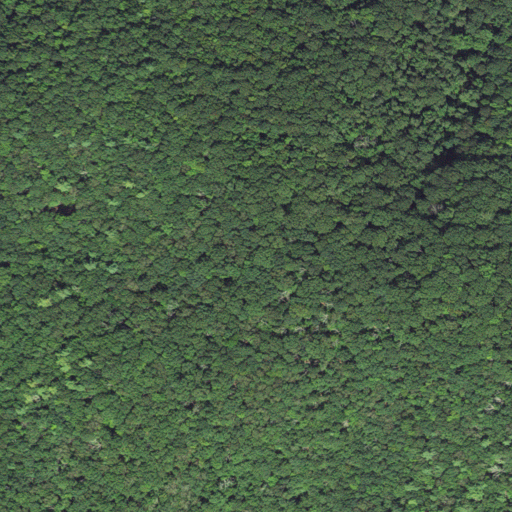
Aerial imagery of ridge(s) in West Virginia named Mad Sheep Ridge containing deciduous forest, mixed forest, and grassland